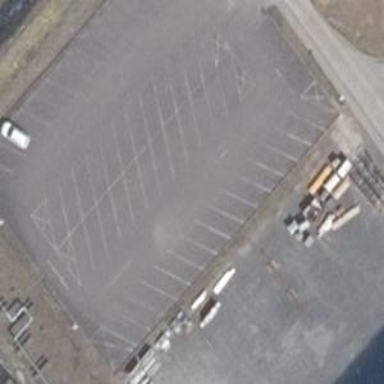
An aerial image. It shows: Parking area with surface.